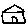
Label: house